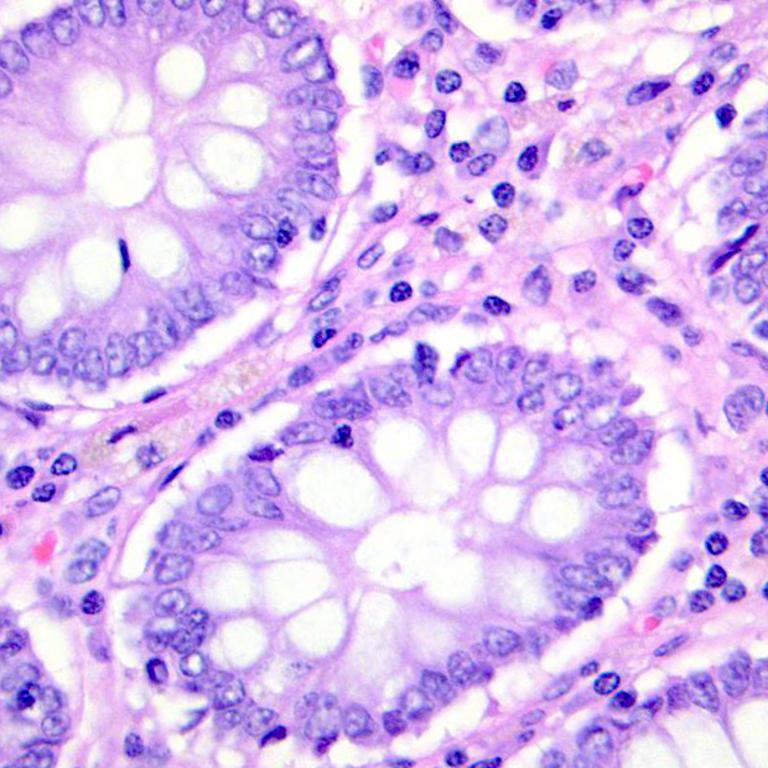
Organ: colon
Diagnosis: benign